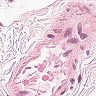
Metastatic tissue present: no